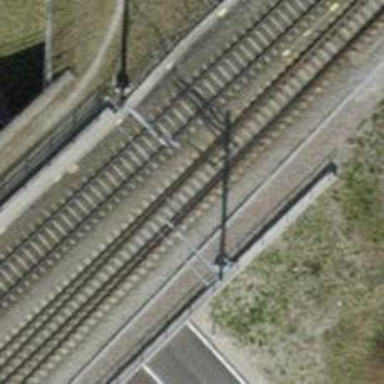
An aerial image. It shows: Single-track railway bridge with contact lines for electrification.